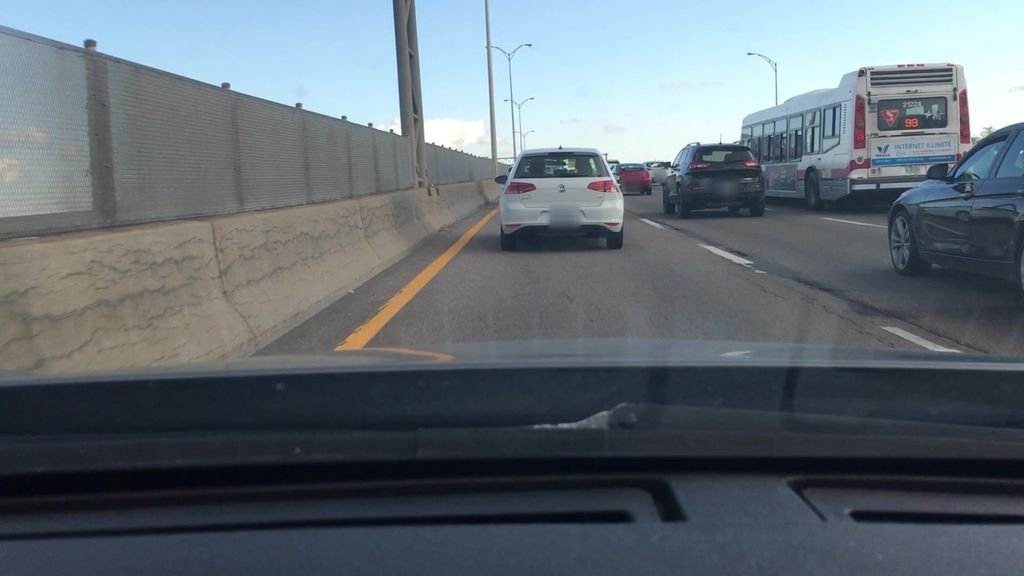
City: montreal